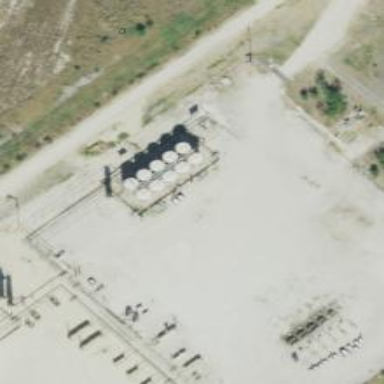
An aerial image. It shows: Storage tank with man-made structure.